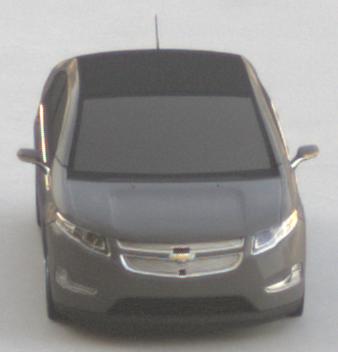
Make: Chevrolet
Model: Volt
Detailed model: Volt
Model produced from: 2011/11
Model produced until: 2014/08
Doors: 5
Color: gray
Road condition: dry road
Daytime: morning or afternoon
Contrast: medium contrast